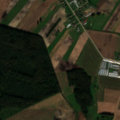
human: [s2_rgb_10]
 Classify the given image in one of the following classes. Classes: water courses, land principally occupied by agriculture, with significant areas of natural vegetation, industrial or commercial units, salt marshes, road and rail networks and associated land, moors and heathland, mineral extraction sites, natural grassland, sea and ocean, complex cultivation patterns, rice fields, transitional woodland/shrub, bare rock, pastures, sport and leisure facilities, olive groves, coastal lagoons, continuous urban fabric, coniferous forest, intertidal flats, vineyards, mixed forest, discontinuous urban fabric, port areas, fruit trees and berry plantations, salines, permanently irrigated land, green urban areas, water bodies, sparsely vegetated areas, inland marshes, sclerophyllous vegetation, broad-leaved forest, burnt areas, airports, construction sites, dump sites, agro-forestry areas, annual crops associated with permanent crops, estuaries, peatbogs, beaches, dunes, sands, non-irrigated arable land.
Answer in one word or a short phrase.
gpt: discontinuous urban fabric, non-irrigated arable land, complex cultivation patterns, broad-leaved forest